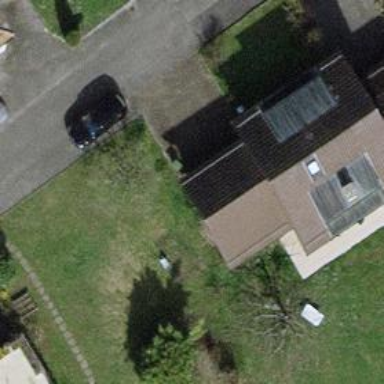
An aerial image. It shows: View of roof of building.